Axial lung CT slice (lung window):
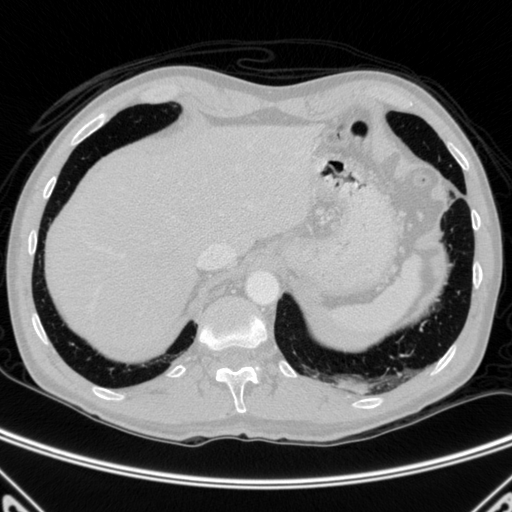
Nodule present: no